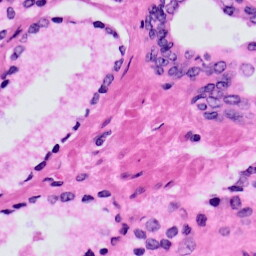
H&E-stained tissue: Prostate